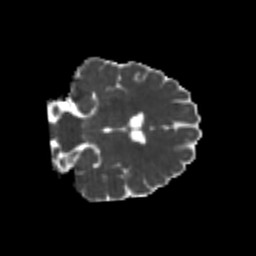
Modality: MD
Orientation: coronal
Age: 23
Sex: female
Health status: healthy
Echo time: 0.074 s